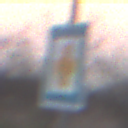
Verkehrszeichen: ErsteHilfe
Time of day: SunriseSunset
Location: Outdoor (Nature)
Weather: Clear
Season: NotSpecified
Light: Natural